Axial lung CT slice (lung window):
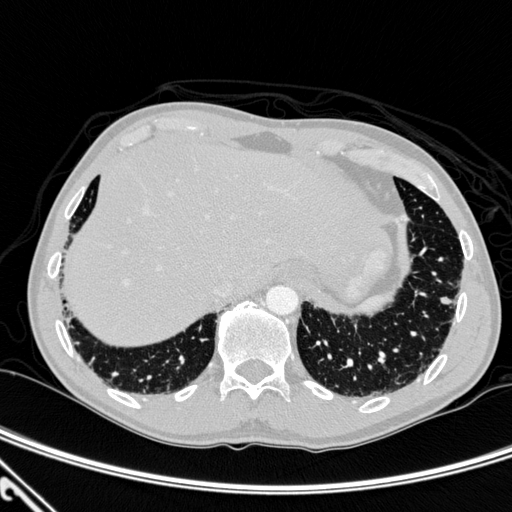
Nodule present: yes
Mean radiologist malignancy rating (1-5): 3